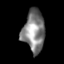
Tissue: skin
Cell type: T cells
Senescence score: 0.1962
Nuclear area (px): 891
Mean DAPI intensity: 130.116